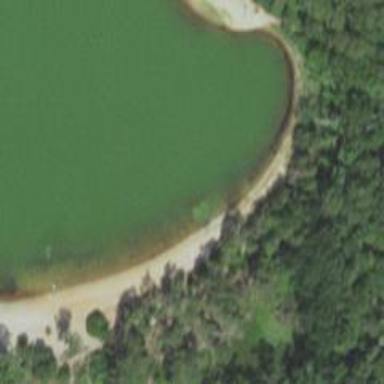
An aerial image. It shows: Beautiful beach with natural surroundings.